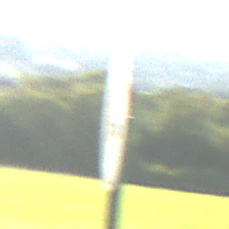
Verkehrszeichen: EndeUeberholverbotKraftfahrzeuge
Umgebung: Outdoor, Nature
Tageszeit: MorningAfternoon
Wetter: PartlyCloudy
Licht: Natural
Jahreszeit: NotSpecified
Kontrast: HighContrast